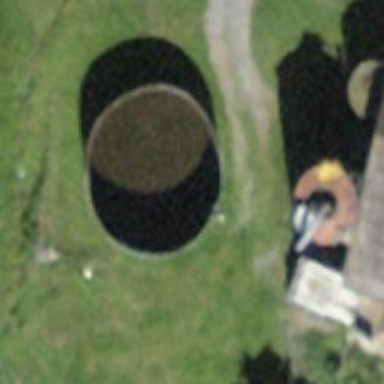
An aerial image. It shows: Storage tank which is man-made.